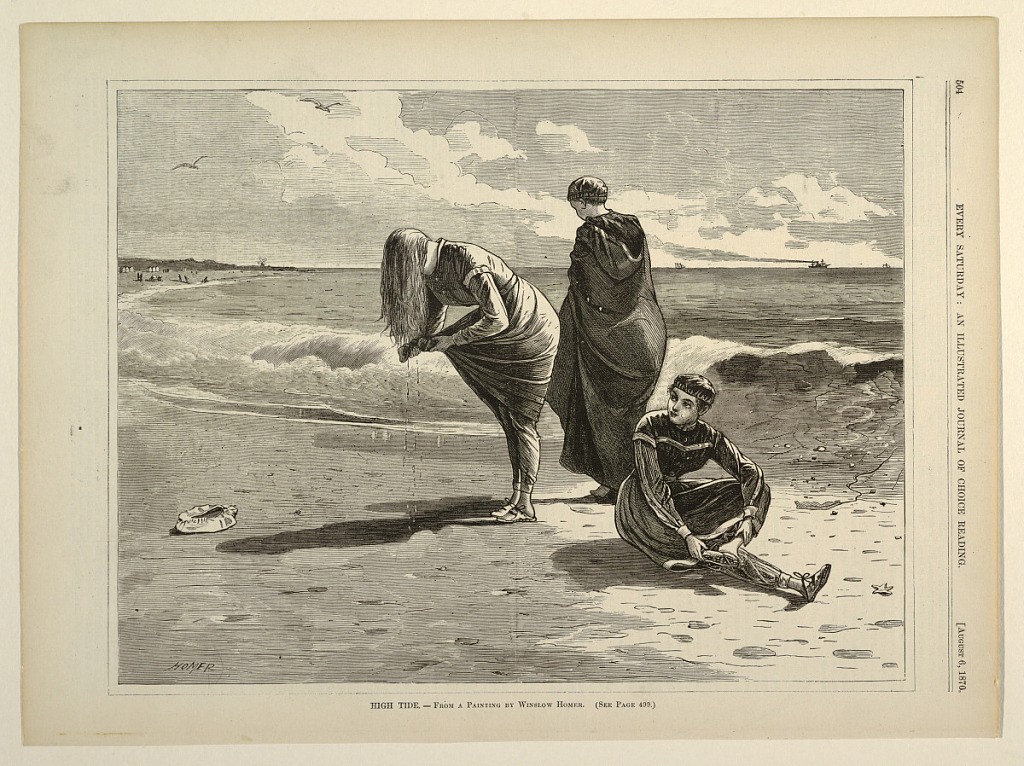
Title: High Tide
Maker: Winslow Homer, American, 1836–1910
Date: August 6, 1870
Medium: Wood engraving in black ink on paper
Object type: Print
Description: View of three women in bathing costume on the beach